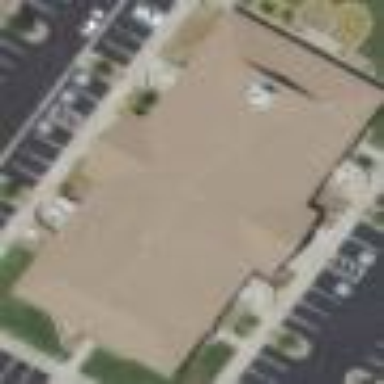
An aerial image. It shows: Beautiful church building.